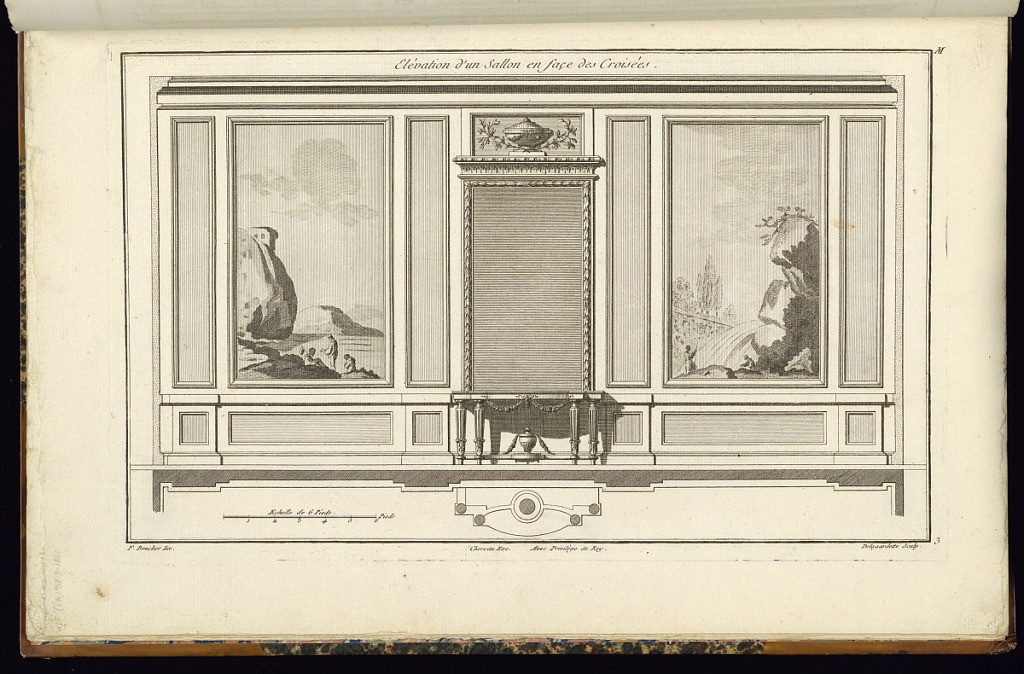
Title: Elévation d'un Sallon en face des Croisées
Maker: Juste-François Boucher, French, 1736 – 1782
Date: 1774
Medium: Engraving on laid paper
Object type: Print
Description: Elevation of a living room with a large panel (perhaps for a mirror) at center above a console table. On either side is a painted landscape scene with figures. The plate is signed.